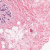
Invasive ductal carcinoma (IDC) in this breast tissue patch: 0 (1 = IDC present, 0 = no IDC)